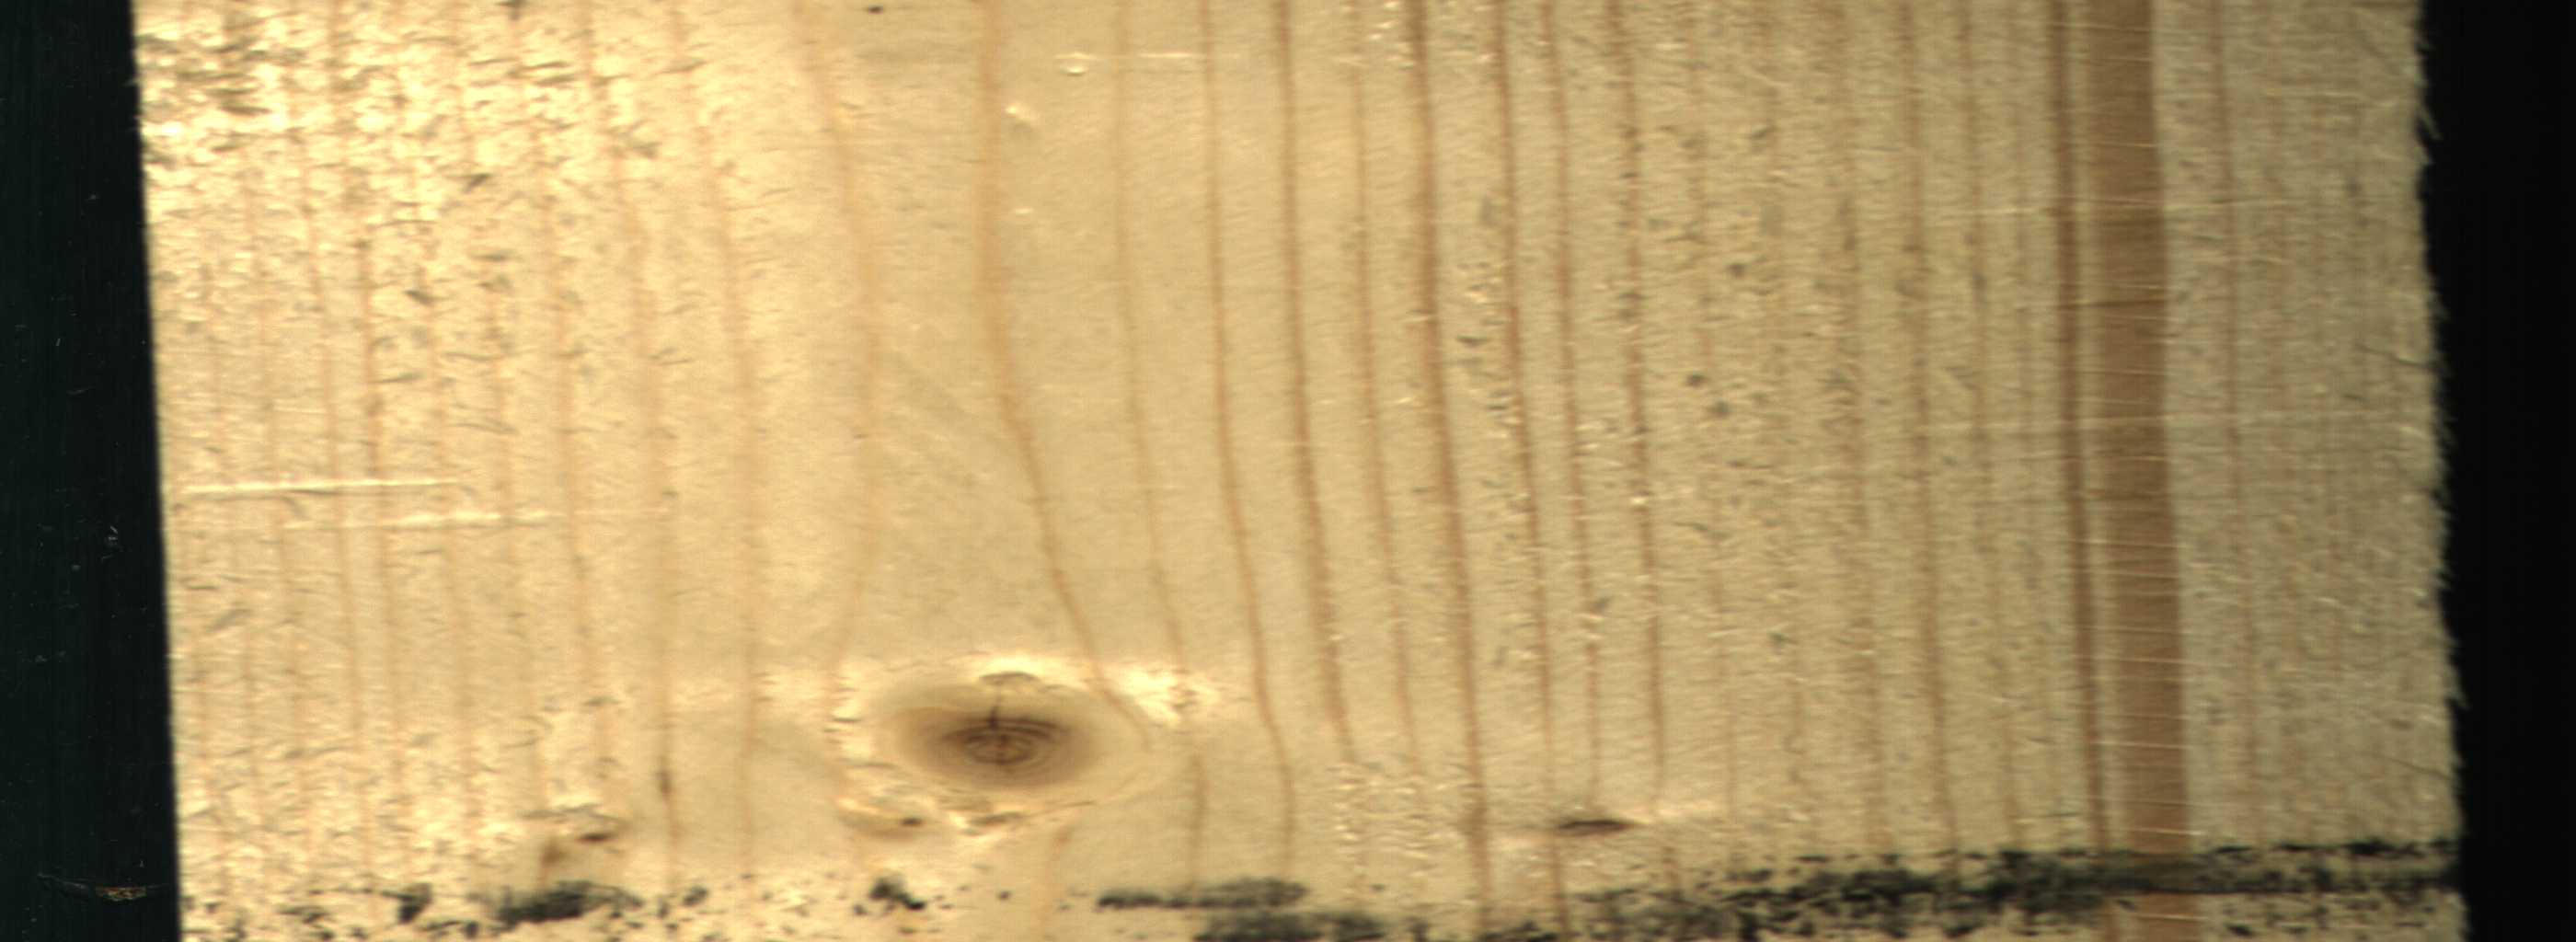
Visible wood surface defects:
Quartzity
knot_with_crack
Live_Knot